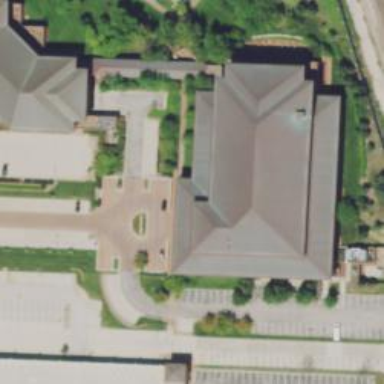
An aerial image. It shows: Office building.